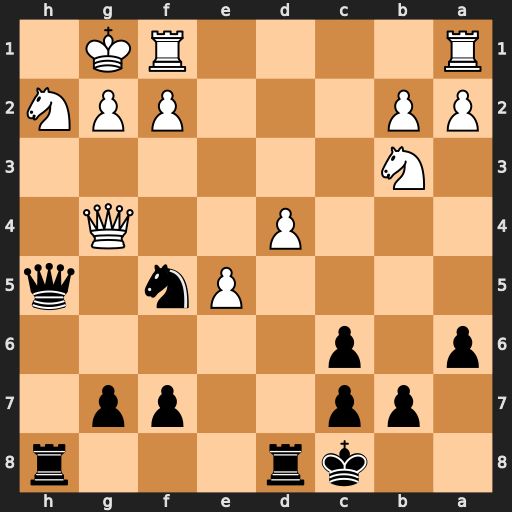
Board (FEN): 2kr3r/1pp2pp1/p1p5/4Pn1q/3P2Q1/1N6/PP3PPN/R4RK1
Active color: b
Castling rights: -
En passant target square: -
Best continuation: Qxh2#